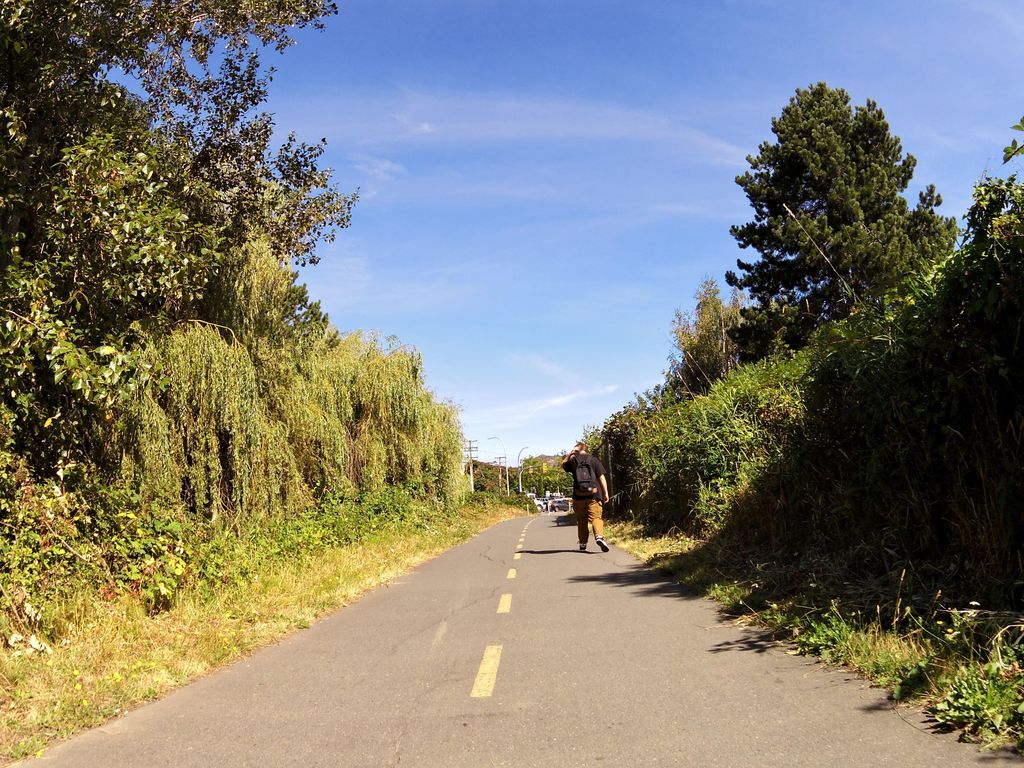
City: victoria